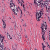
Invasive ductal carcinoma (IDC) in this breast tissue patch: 1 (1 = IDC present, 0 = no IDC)